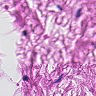
Metastatic tissue present: no